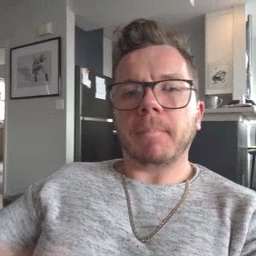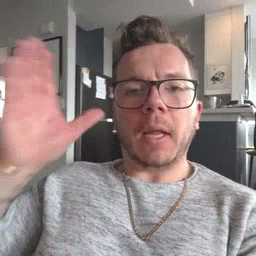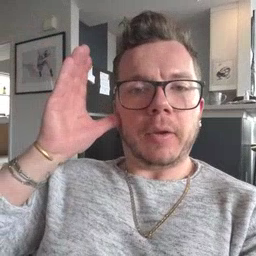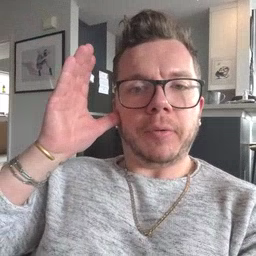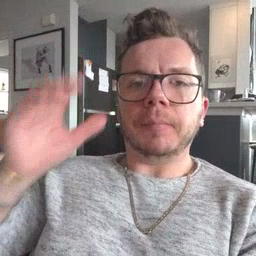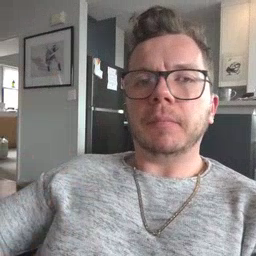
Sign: hear